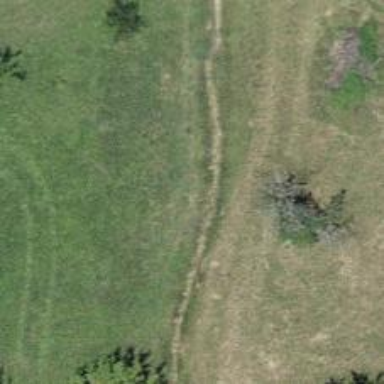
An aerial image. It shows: Ditch in the surroundings.